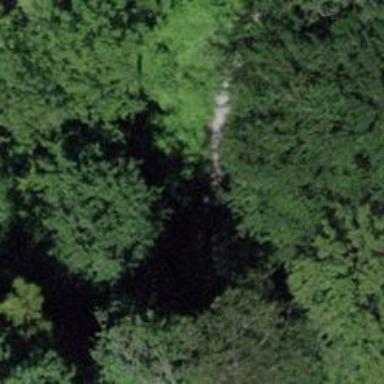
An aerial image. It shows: Path.